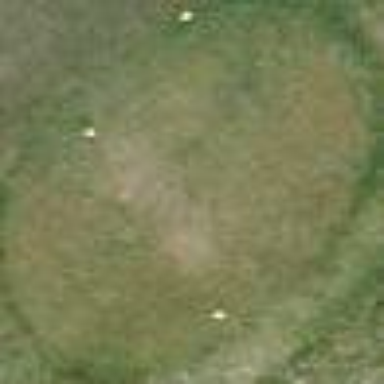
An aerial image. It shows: Golf tee.